Question: I'm working on a smaller project and got stuck on an issue, I'm not really sure if it's possible to solve it in NetLogo but I want to give StackOverflow a go!
I got a model that divides the world into different parts and add physical features (such as rivers). If a feature goes through the whole region, I want it to separate the region and make into two regions. As an example, in the picture below, I want to separate the purple region into two unique regions accordingly to the physical feature (black).

The code I used to generate the picture above, can be found below.
'''
to setup
ca
;Setting world.
resize-world 0 19 0 19
;Creating regions.
let x 5
let y 5
let col 45
while [y <= max-pycor + 1][
while [x <= max-pxcor + 1 ][
ask patches with [pxcor < x and pxcor >= x - 5 and pycor < y and pycor >= y - 5][
set pcolor col
]
set x x + 5
set col col + 10
]
set x 5
set y y + 5
]
;Generating physical features.
ask n-of 5 patches[ sprout 1[
set pcolor black]
]
let i 0
while [ i < (max-pycor * 2 )][
ask turtles [
fd 1
set pcolor black
ifelse (random 20 <= 1)
[
rt one-of [-90 0 90]
forward 1
]
[
fd 1
set pcolor black
fd 1
set pcolor black
]
set pcolor black
set i i + 1]
]
ask turtles [die]
end
'''
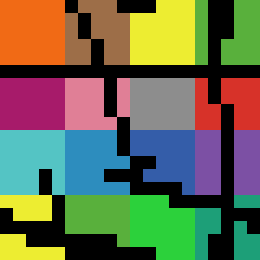
Answer: I solved this by using the Patch Clusters model that can be found in the NetLogo model library.